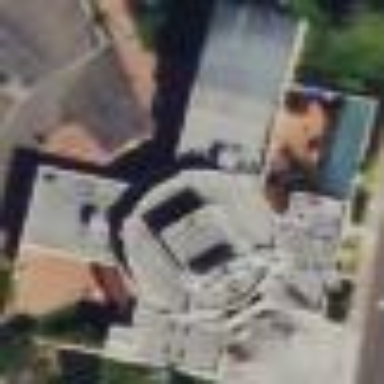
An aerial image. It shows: Educational building.